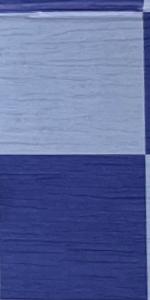
Label: Empty